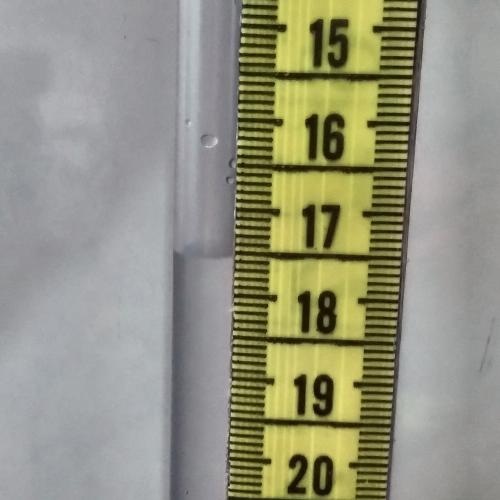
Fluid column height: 17.6 cm